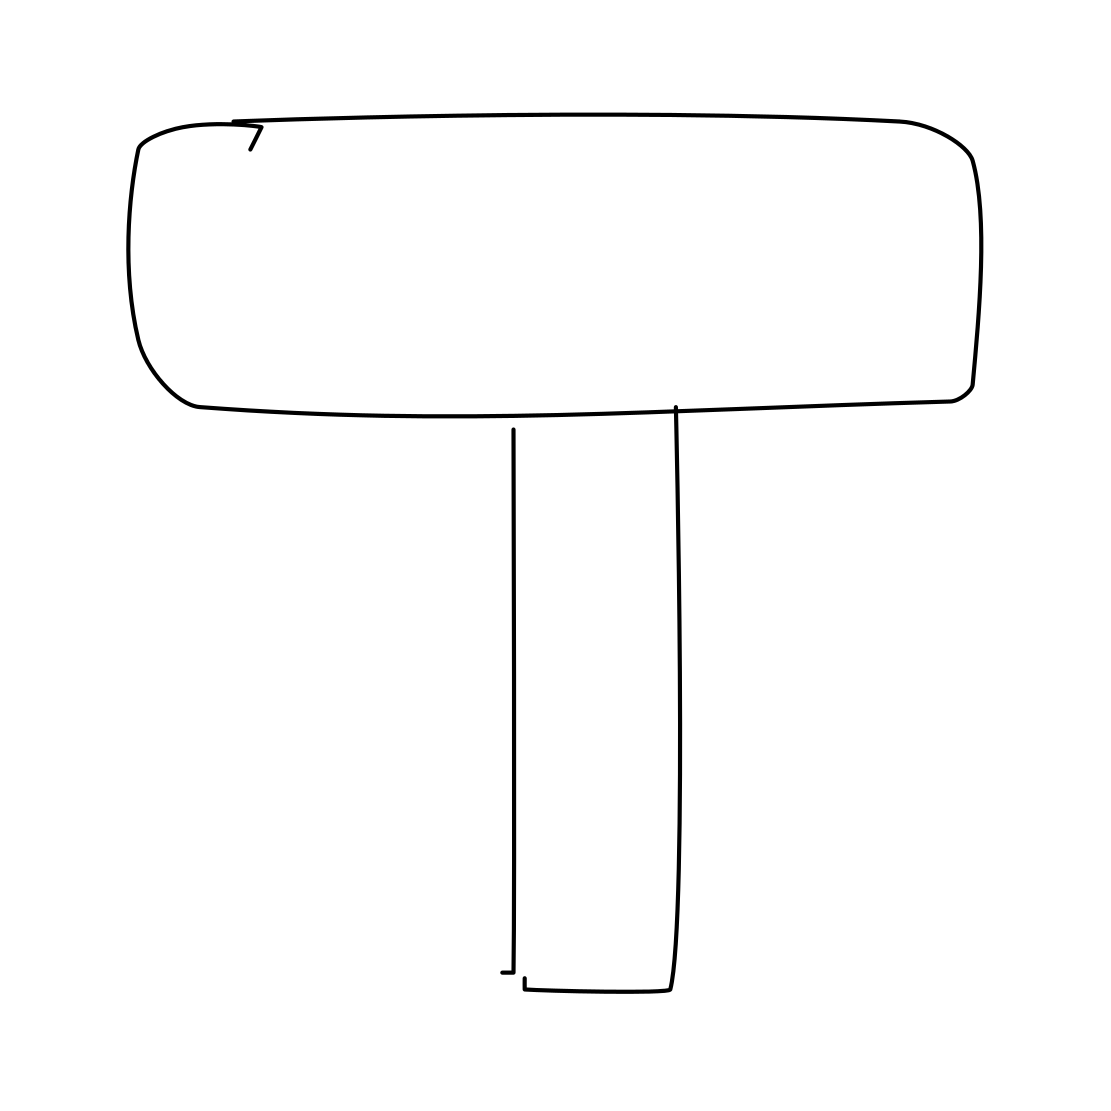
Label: hammer